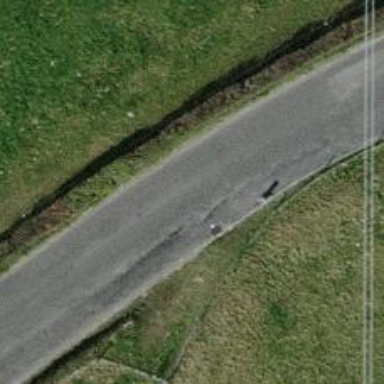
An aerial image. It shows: Unclassified road with asphalt surface.